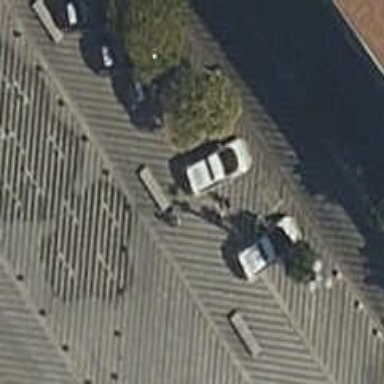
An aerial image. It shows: Bench.